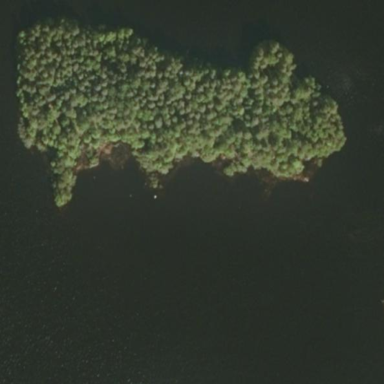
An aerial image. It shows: Island.